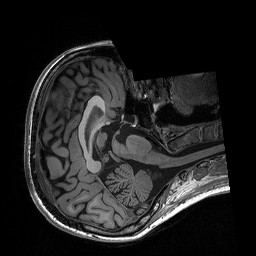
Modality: T1w
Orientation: axial
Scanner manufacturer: siemens
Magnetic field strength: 3 T